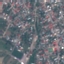
Label: Residential